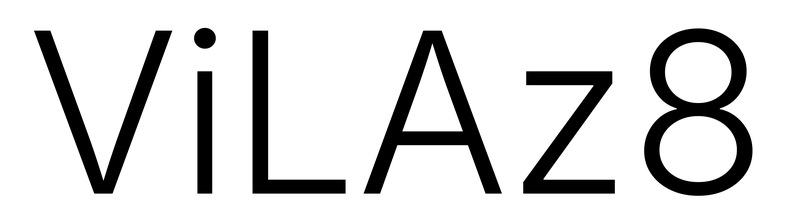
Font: Inter_Light